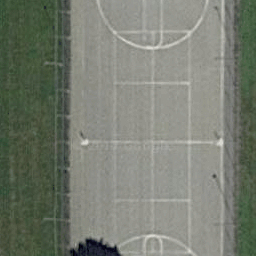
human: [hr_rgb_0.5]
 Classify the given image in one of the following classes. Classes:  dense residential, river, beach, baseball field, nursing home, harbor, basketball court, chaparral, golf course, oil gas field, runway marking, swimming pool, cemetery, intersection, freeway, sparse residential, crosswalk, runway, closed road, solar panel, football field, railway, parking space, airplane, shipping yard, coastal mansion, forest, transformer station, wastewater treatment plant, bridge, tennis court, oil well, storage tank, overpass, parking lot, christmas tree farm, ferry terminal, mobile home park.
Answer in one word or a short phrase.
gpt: basketball court